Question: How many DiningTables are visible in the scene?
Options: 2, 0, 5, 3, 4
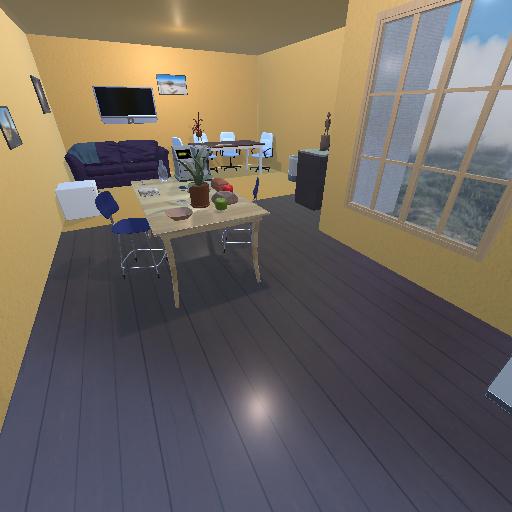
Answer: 2